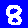
Digit: 8